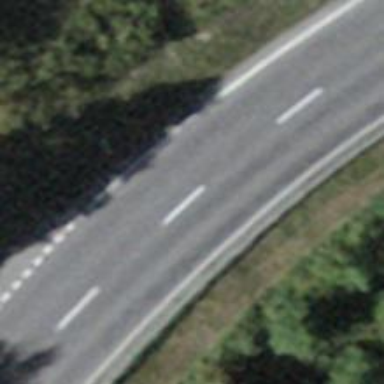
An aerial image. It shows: Asphalt road classified as primary highway.